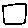
Label: square